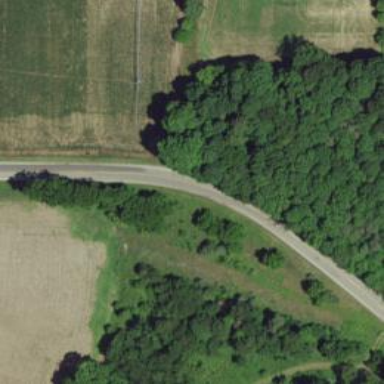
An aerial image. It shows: Tertiary road.